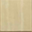
Piece: xx